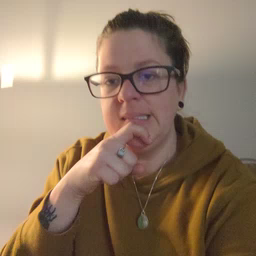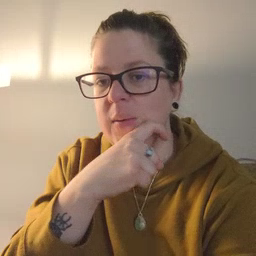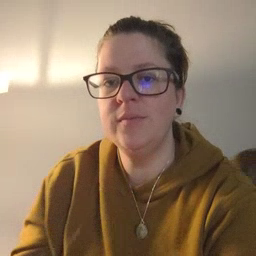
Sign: cereal